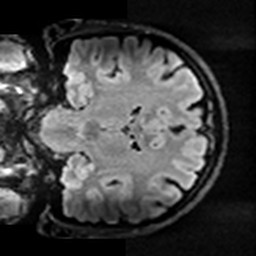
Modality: T2w
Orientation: coronal
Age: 25
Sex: female
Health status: healthy
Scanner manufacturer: ge
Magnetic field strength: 3 T
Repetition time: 12 s
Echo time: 0.09318 s